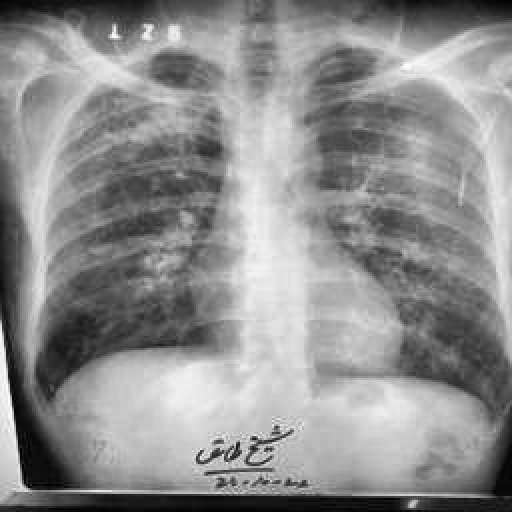
Finding: TUBERCULOSIS